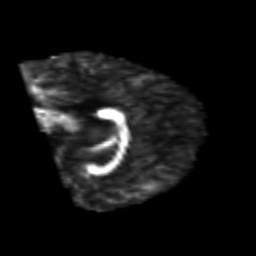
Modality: FA
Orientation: sagittal
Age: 25
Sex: male
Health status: healthy